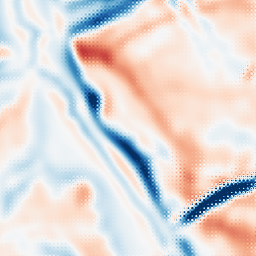
Category: multiscale
Decomposition family: dog
Decomposition parameters: sigma_low: 5
sigma_high: 5
Upsampling method: regularized
Upsampling parameters: scale: 2
lambda_reg: 0.1
Upsampling scale: 2